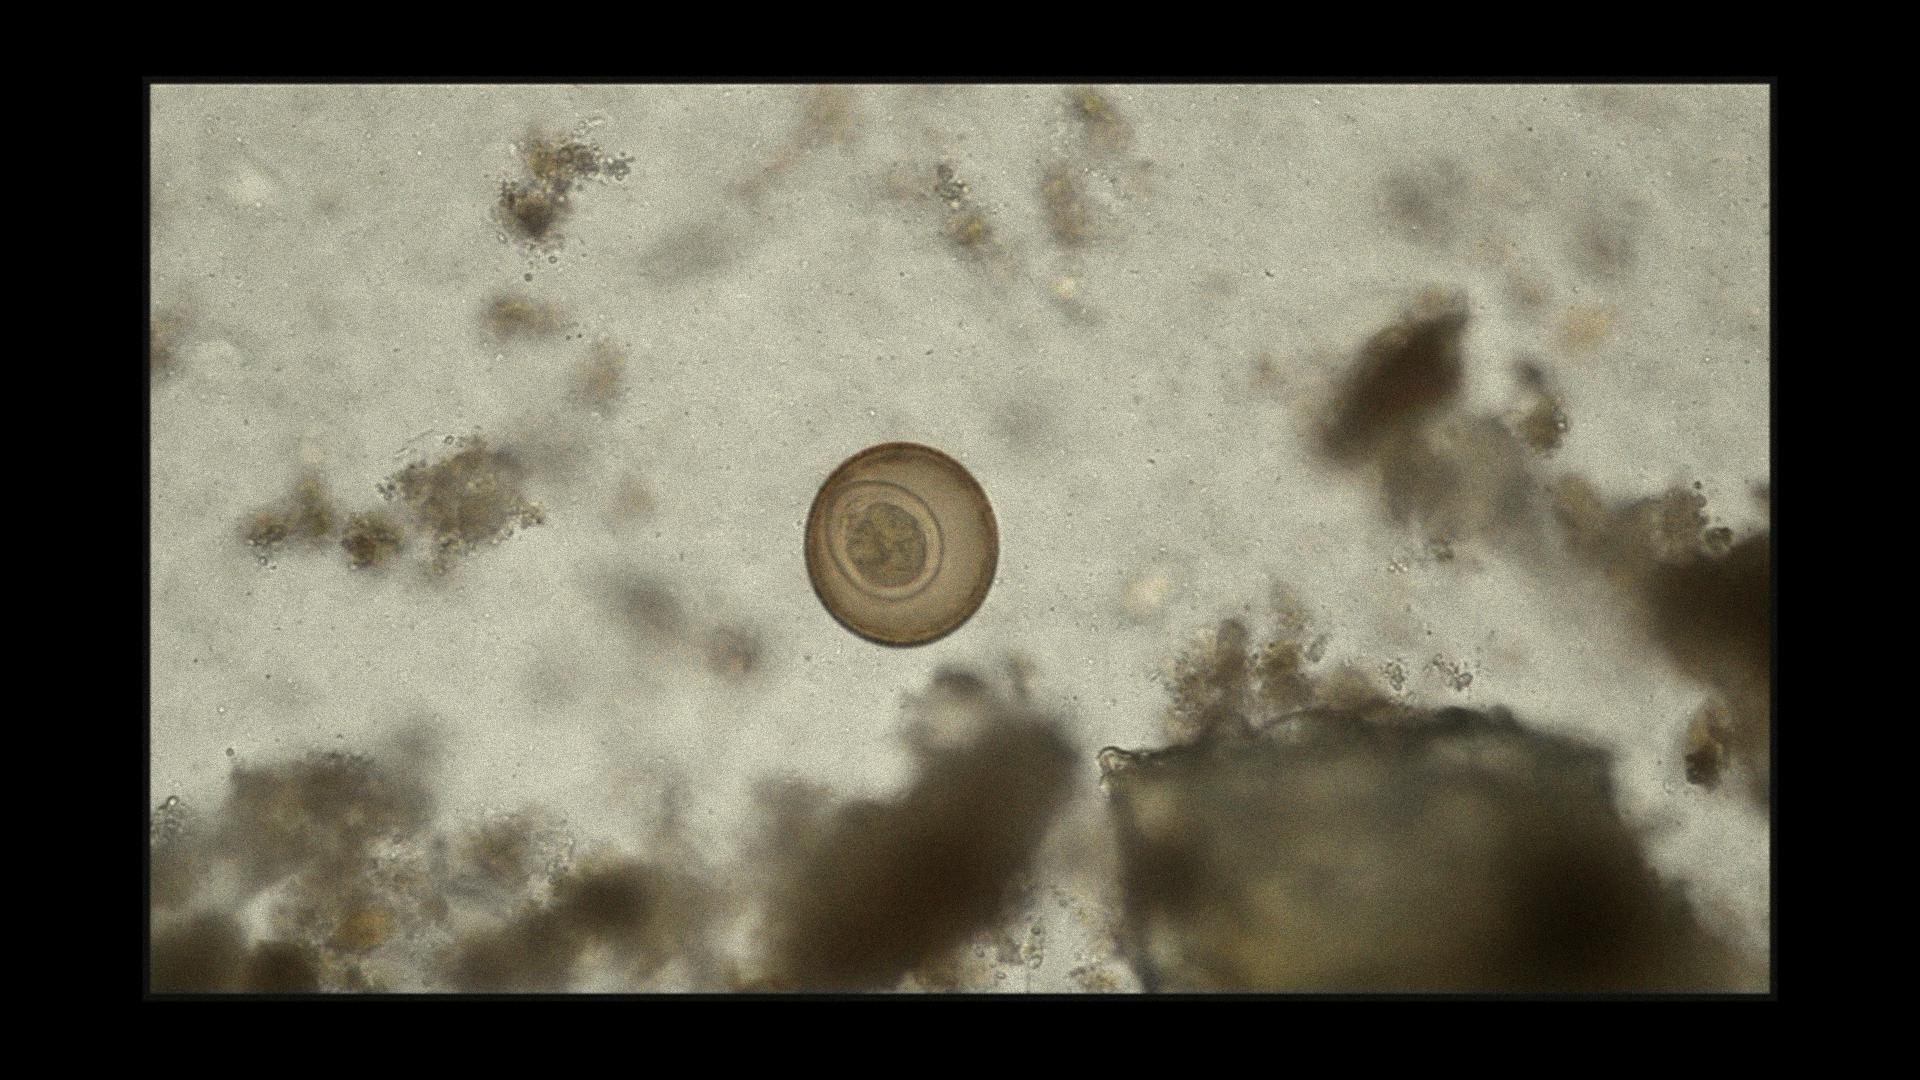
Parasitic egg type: Hymenolepis diminuta